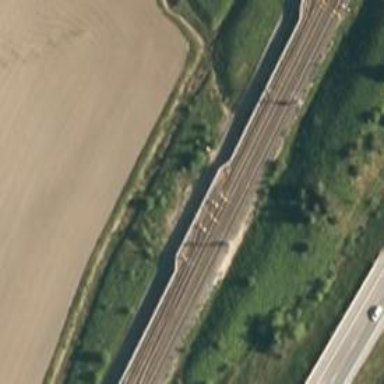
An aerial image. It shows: Railway track with continuous electrified contact lines.